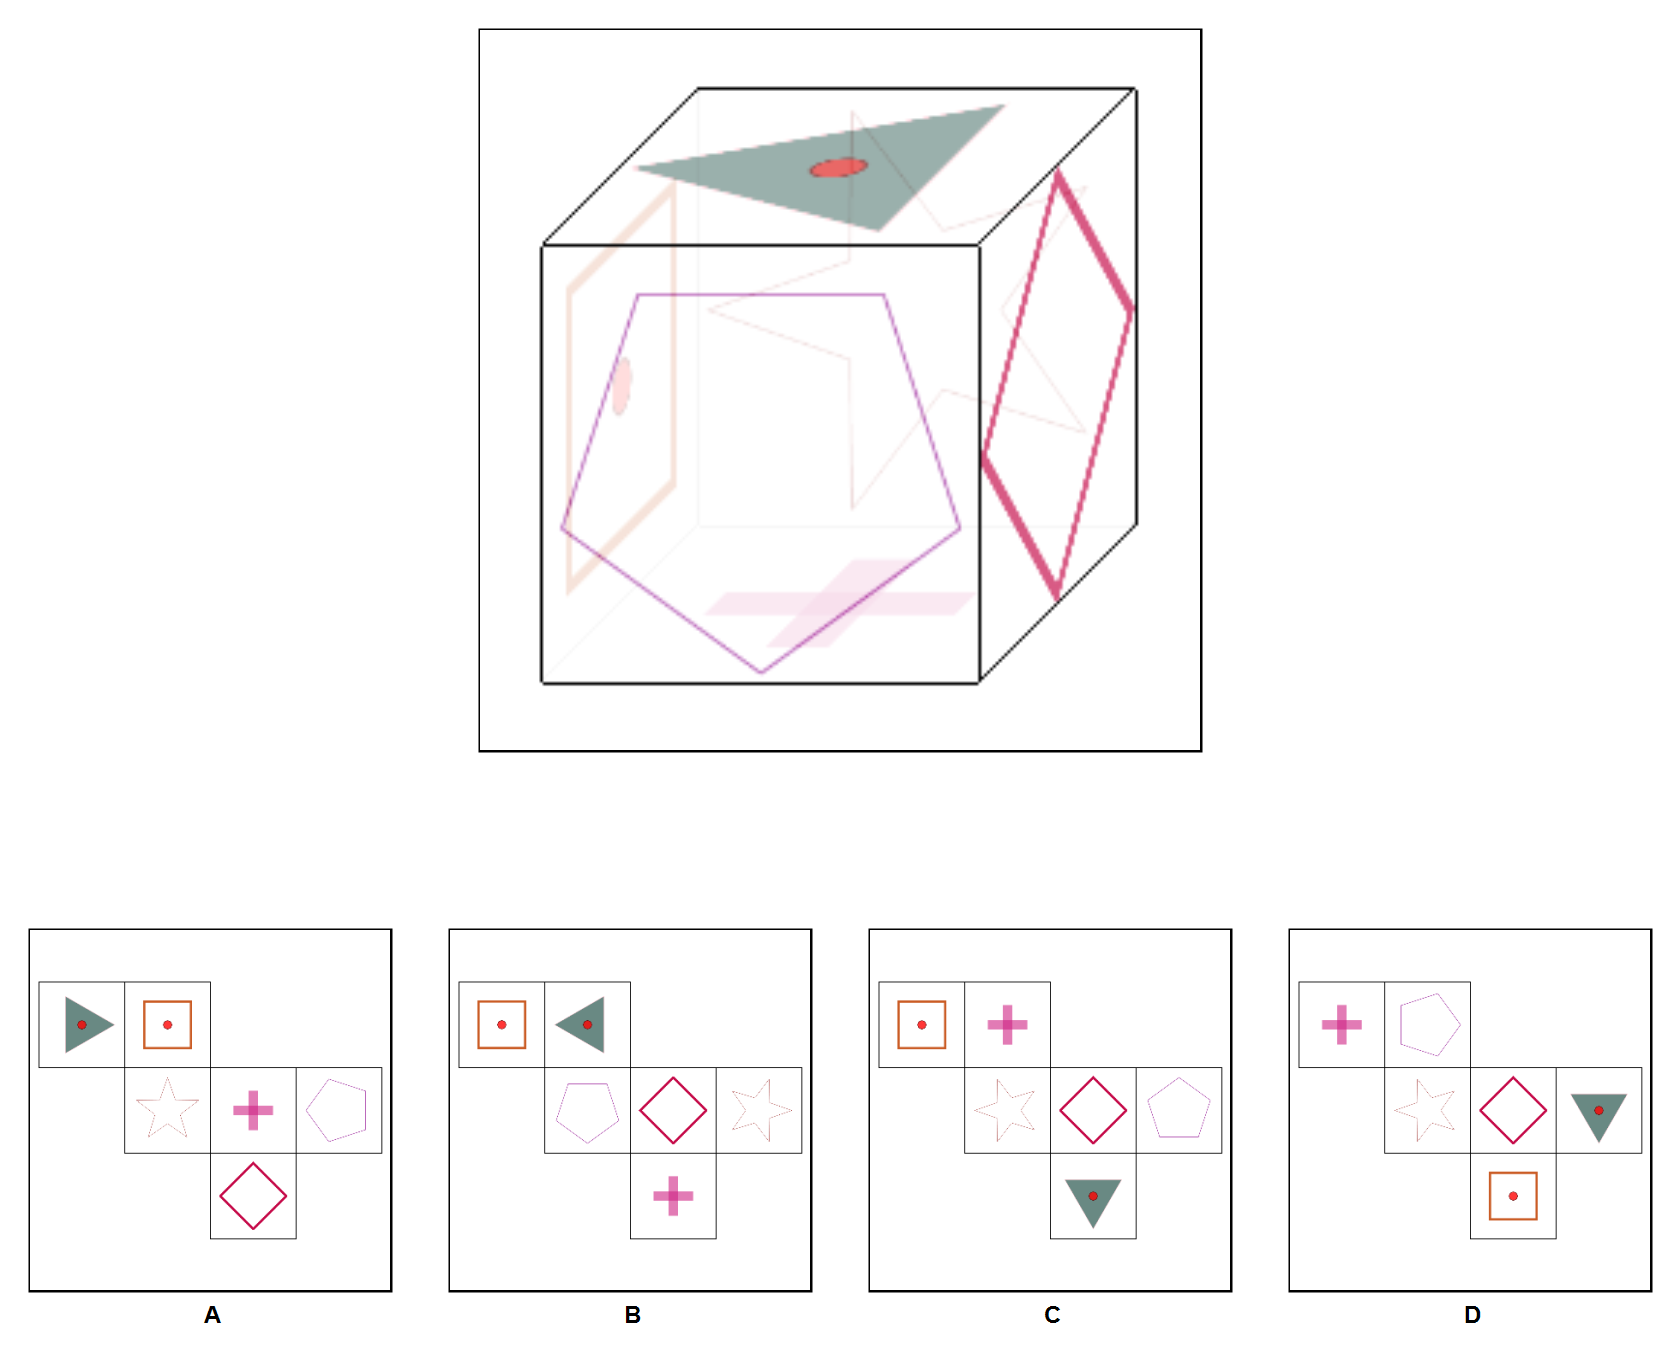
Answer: D